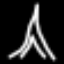
Label: The Eiffel Tower